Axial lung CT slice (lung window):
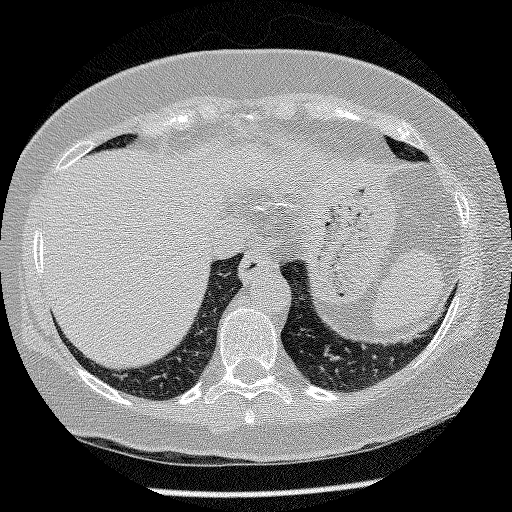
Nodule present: no